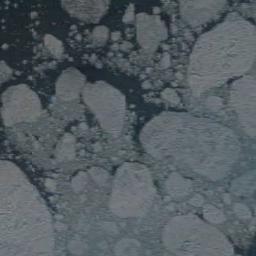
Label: sea_ice